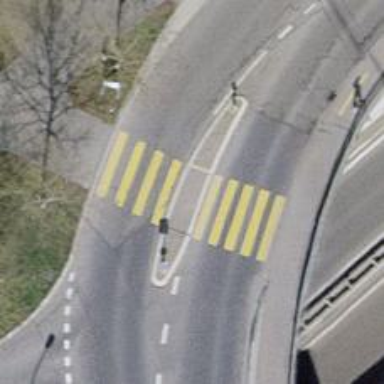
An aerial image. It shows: Primary highway bridge with asphalt surface. It has cycle lane and sidewalk on the left side.